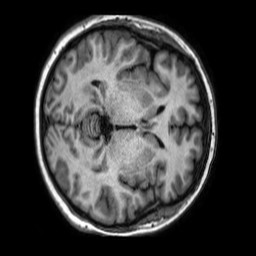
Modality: T1w
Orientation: axial
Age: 45
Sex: female
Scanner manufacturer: philips
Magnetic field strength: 1.5 T
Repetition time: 0.007197 s
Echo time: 0.003255 s